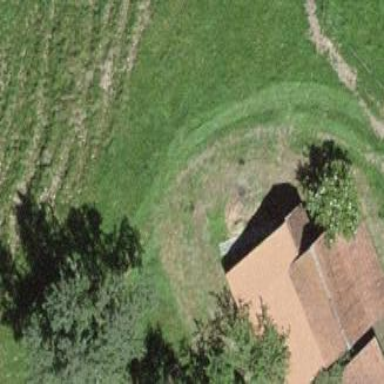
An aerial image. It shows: Barn.